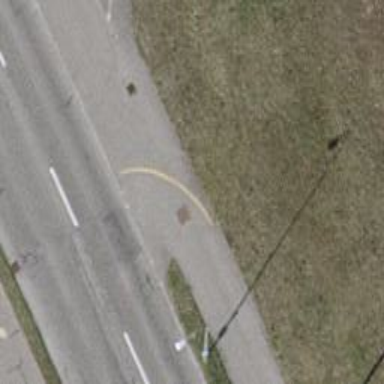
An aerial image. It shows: Asphalt footway.